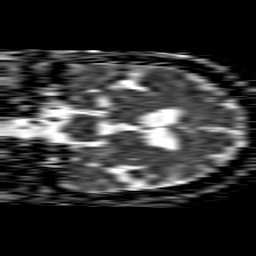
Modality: ADC
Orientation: coronal
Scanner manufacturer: philips
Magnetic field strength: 1.5 T
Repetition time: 4.6 s
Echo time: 0.09478 s